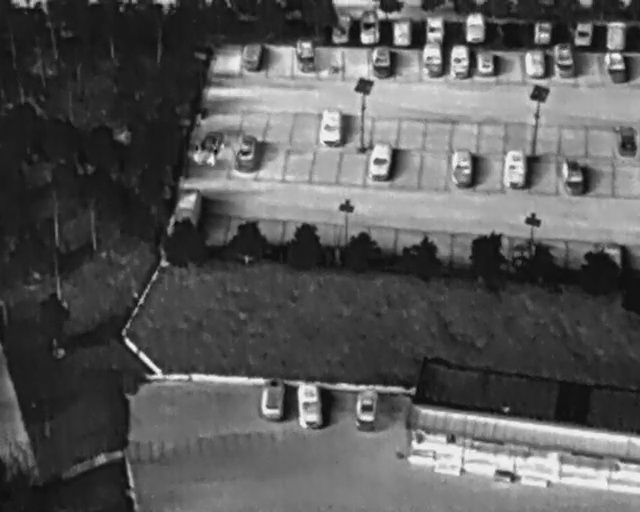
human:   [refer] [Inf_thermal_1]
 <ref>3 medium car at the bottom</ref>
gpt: <box>[[39, 75, 46, 80, 8], [44, 77, 52, 81, 175], [54, 77, 60, 82, 6]]</box>

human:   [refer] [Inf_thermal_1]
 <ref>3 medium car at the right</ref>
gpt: <box>[[86, 32, 92, 36, 171], [77, 30, 83, 35, 2], [68, 30, 75, 34, 2]]</box>

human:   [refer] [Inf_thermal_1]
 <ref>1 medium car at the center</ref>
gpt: <box>[[56, 29, 62, 33, 8]]</box>

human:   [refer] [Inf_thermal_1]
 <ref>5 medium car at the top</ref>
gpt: <box>[[48, 22, 54, 26, 2], [44, 8, 50, 12, 2], [56, 10, 62, 14, 2], [30, 26, 35, 30, 20], [35, 27, 41, 31, 7]]</box>

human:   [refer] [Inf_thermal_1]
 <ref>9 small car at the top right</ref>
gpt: <box>[[95, 25, 100, 29, 2], [71, 3, 76, 7, 2], [82, 4, 87, 7, 2], [94, 5, 98, 8, 2], [85, 9, 90, 13, 173], [89, 4, 93, 7, 2], [68, 10, 74, 13, 2], [81, 10, 86, 14, 2], [73, 10, 78, 13, 2]]</box>

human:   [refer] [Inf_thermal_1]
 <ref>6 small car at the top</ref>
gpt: <box>[[60, 4, 65, 7, 2], [37, 8, 41, 13, 8], [65, 4, 70, 7, 2], [50, 3, 55, 7, 7], [54, 3, 60, 6, 2], [64, 9, 70, 13, 2]]</box>

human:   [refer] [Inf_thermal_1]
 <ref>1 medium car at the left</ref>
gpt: <box>[[25, 38, 32, 43, 8]]</box>